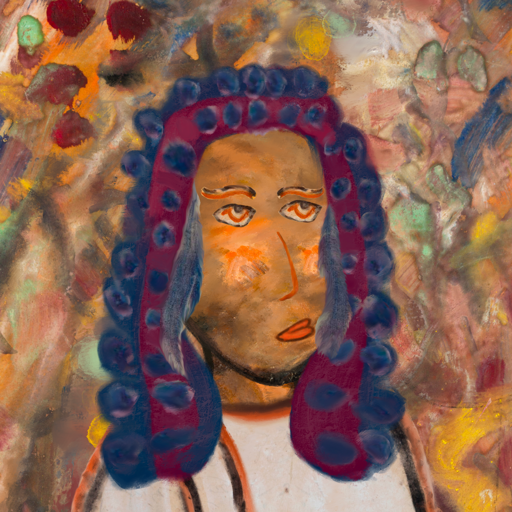
Background: Mother_And_Son_Mother, Head And Neck Side: Gypsy_Queen, Face Side: Experience, Bust: Roy_Bahadur, Hair Side: Hill_Girl, Head Accessory: Blank, Second Necklace: Blank, Necklace: Blank, Baby: Blank